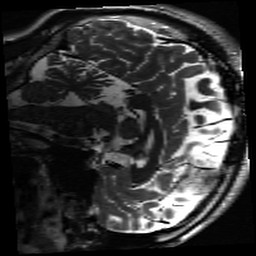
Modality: inplaneT2
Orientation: sagittal